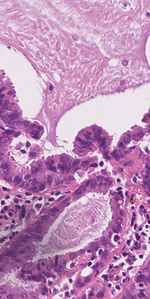
Tumor epithelial tissue: yes
Tumor-associated stroma tissue: yes
Normal tissue: no